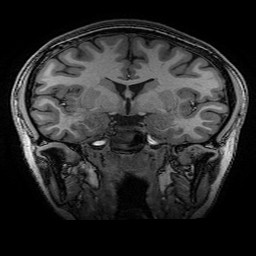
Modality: T1w
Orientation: sagittal
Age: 19
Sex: female
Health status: healthy
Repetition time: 2.53 s
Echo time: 0.0034 s